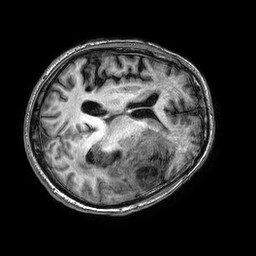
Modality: T1w
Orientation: axial
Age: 67
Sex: male
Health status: ill
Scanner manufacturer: philips
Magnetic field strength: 3 T
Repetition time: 0.006648 s
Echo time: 0.002977 s